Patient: sex M, age 61
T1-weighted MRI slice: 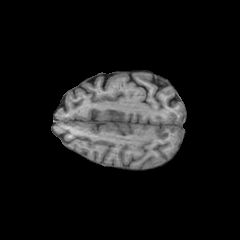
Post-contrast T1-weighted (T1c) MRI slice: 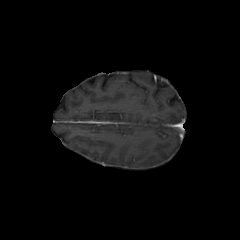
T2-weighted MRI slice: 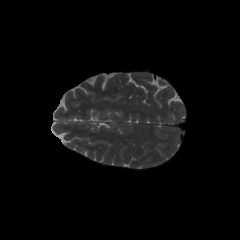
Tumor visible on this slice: no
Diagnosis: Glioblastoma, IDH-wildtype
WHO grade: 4